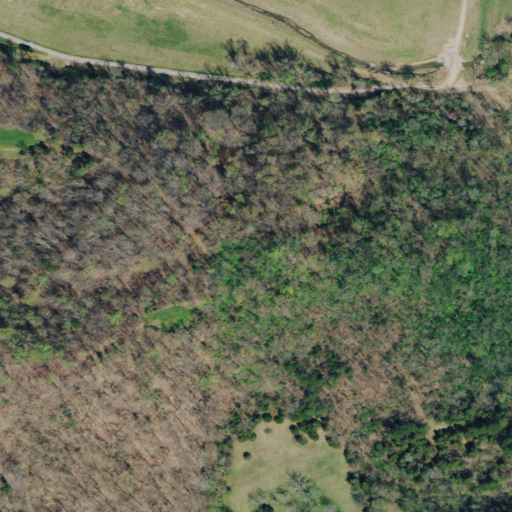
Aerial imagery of mountain in Tennessee named John Pratt Hill containing deciduous forest, pasture, mixed forest, evergreen forest, and low intensity development